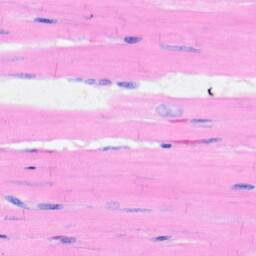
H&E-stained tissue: Heart